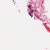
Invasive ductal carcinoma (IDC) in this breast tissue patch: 0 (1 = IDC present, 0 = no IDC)